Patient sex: M
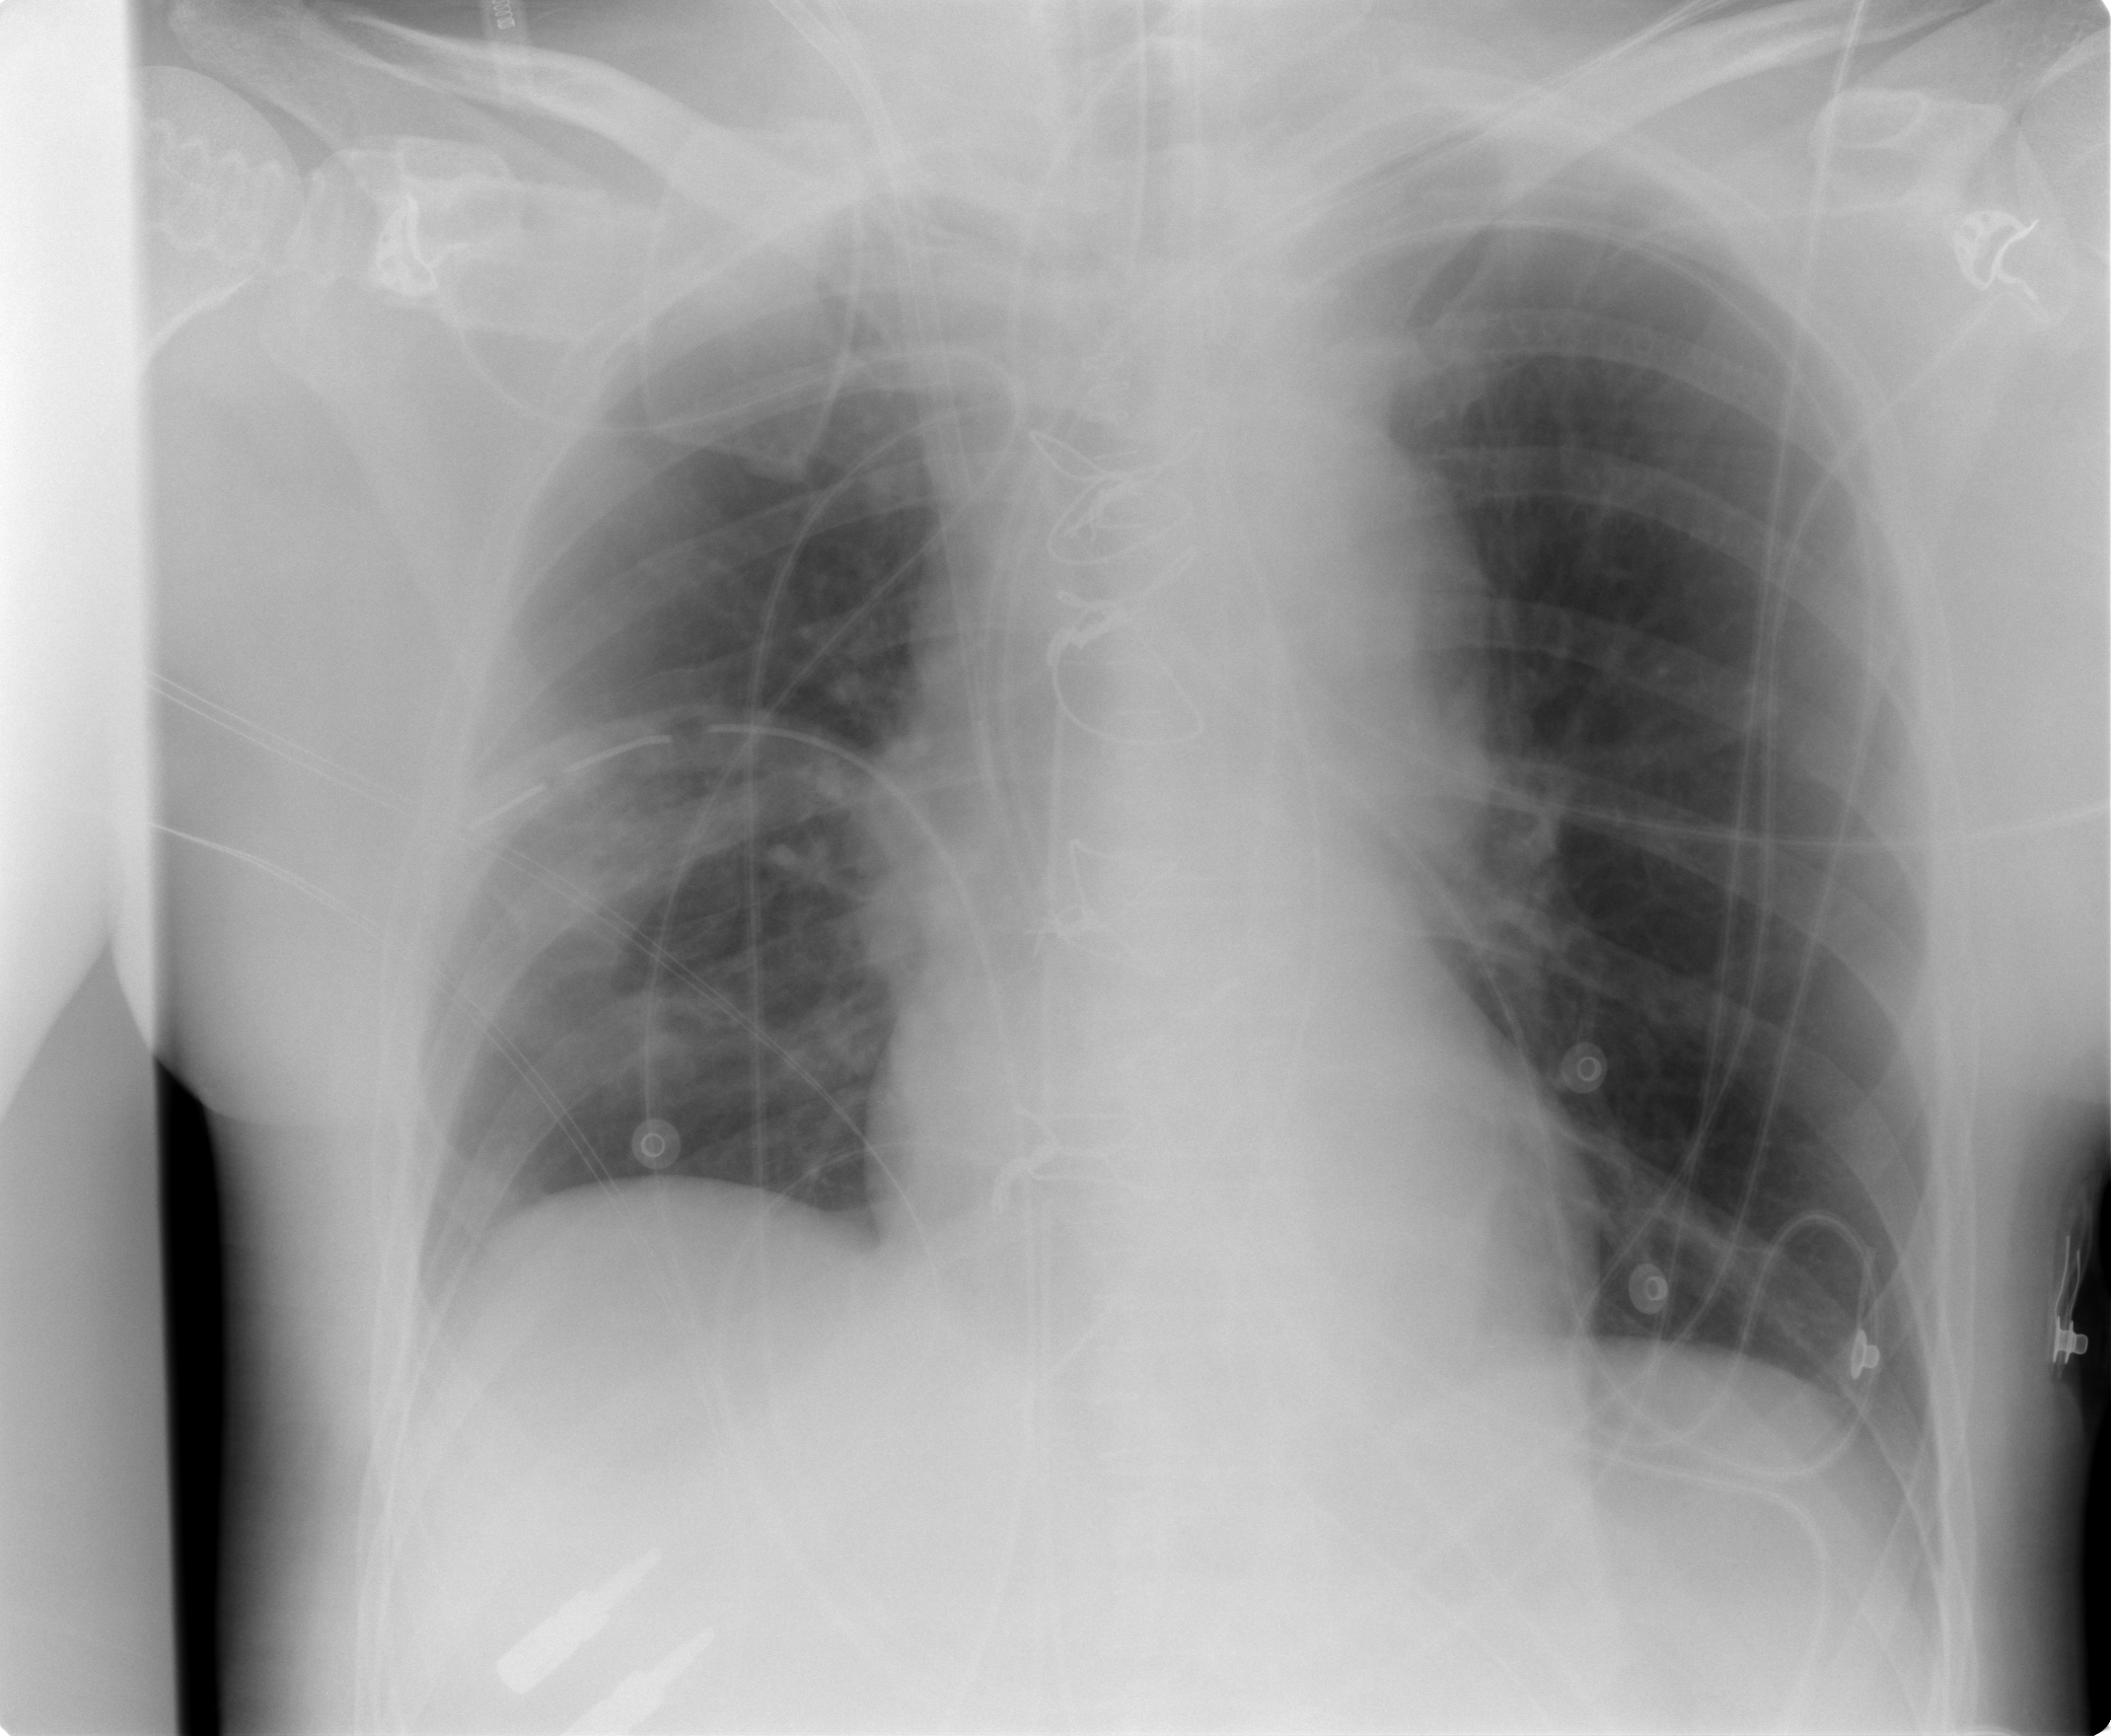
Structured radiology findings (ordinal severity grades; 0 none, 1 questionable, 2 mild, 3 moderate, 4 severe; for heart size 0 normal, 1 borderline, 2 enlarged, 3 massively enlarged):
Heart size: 1
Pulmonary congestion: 1
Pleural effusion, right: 1
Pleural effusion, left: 1
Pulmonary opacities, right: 1
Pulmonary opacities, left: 0
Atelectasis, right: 1
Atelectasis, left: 1